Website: macys
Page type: billing-address
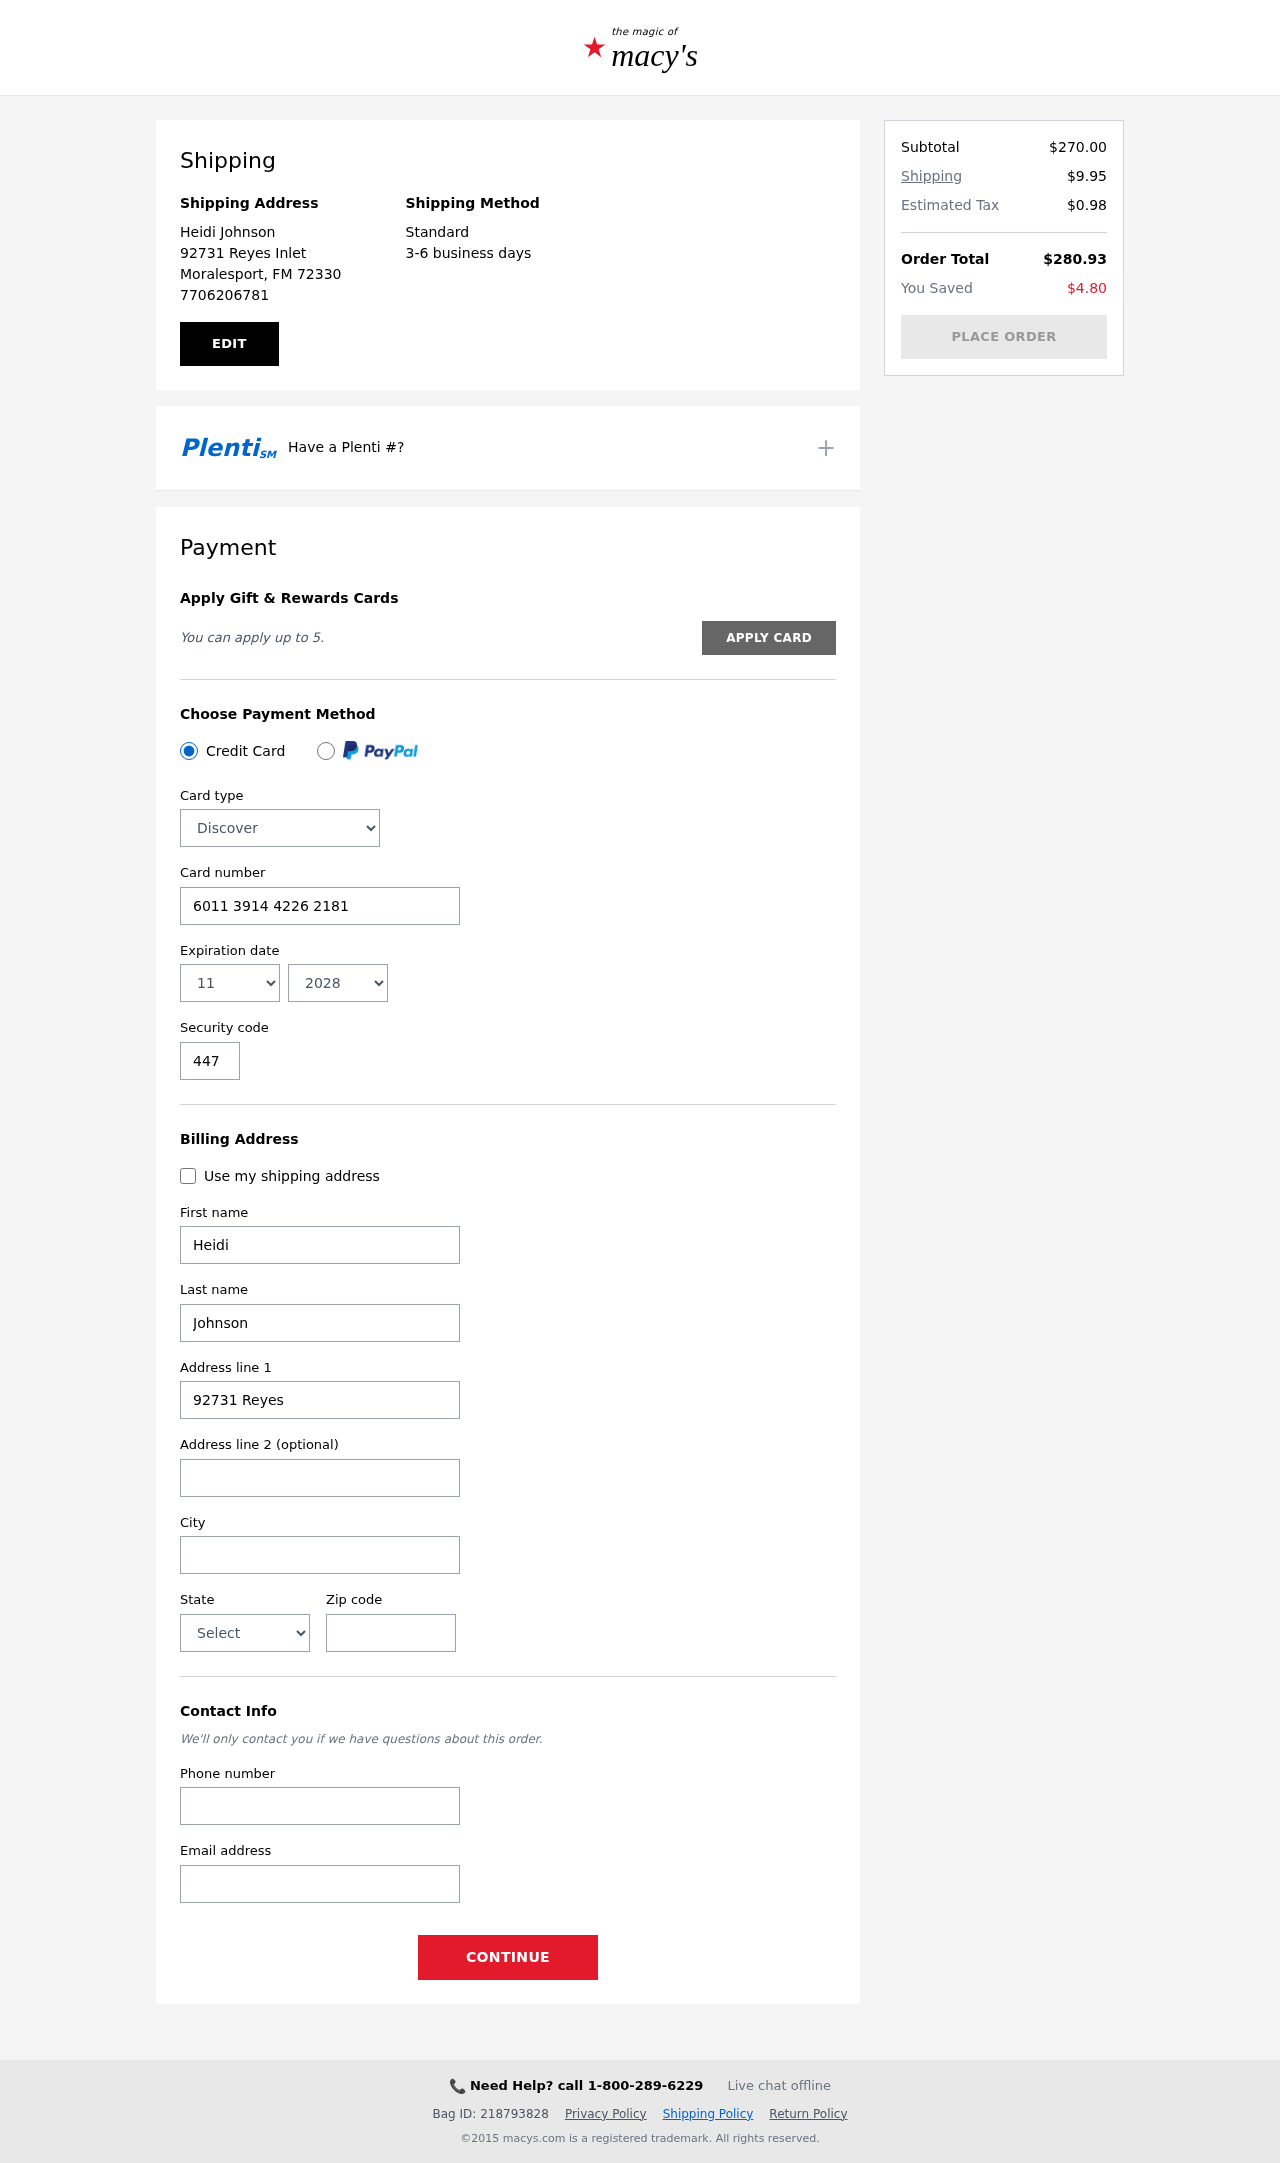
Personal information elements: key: PII_CARD_CVV
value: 447
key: PII_CARD_EXPIRY_MONTH
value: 11
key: PII_CARD_EXPIRY_YEAR
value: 28
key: PII_CARD_NUMBER
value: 6011 3914 4226 2181
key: PII_CARD_TYPE
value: Discover
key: PII_CITY
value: Moralesport
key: PII_CITY_STATE_ZIP
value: Moralesport, FM 72330
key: PII_EMAIL
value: heidi.johnson@yahoo.com
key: PII_FIRSTNAME
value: Heidi
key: PII_FULLNAME
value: Heidi Johnson
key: PII_LASTNAME
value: Johnson
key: PII_PHONE
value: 7706206781
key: PII_POSTCODE
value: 72330
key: PII_STATE
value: FM
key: PII_STREET
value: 92731 Reyes Inlet
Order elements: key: ORDER_SUBTOTAL
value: $270.00
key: ORDER_SHIPPING_COST
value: $9.95
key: ORDER_TAX
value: $0.98
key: ORDER_TOTAL
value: $280.93
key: ORDER_SAVINGS
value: $4.80